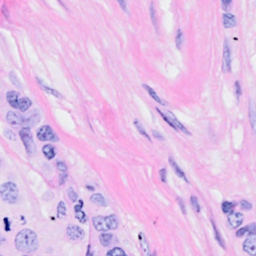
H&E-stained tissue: Breast